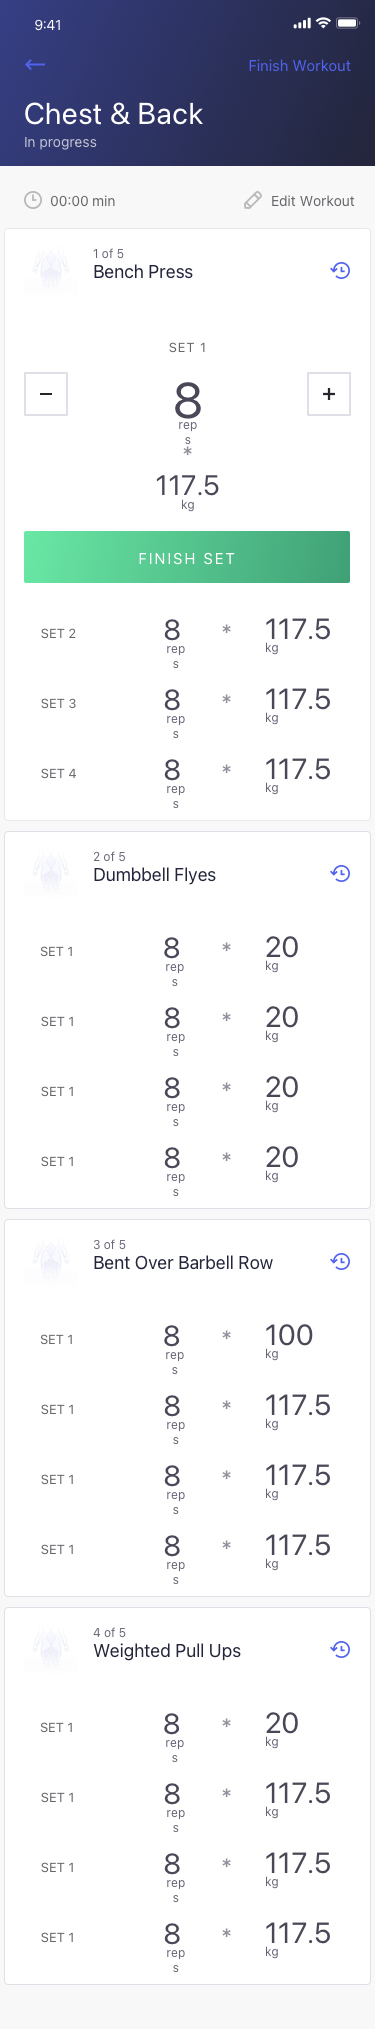
Text in this UI design:
In progress